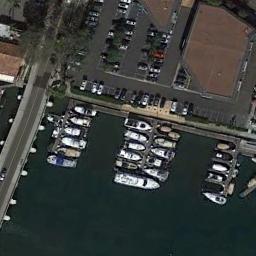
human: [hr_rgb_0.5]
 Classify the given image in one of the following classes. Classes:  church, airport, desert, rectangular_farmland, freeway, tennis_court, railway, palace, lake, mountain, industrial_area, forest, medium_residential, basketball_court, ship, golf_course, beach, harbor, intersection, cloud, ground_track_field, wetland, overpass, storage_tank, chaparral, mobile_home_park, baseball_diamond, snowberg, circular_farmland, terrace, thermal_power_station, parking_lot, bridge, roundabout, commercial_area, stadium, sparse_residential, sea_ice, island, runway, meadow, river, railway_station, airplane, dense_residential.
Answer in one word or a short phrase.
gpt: harbor